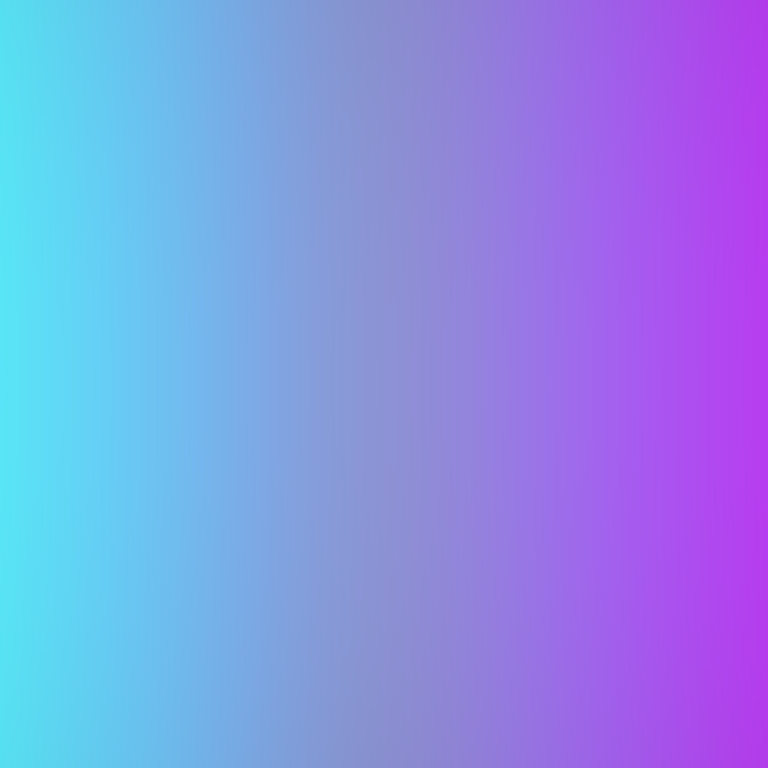
Abstract light effect, smooth gradient from cyan to magenta, calm atmosphere, soft glow, no room, no furniture, no objects.